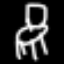
Label: chair